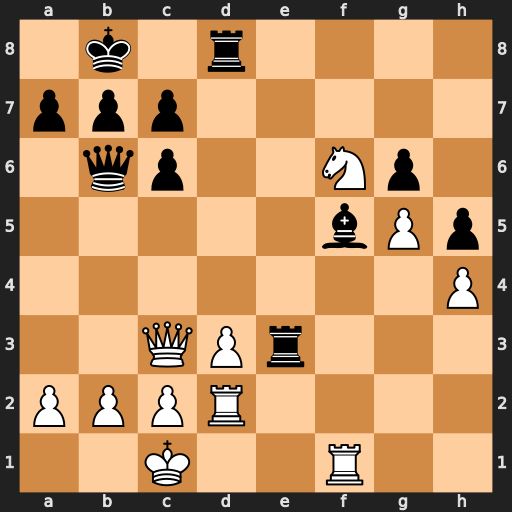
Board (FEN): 1k1r4/ppp5/1qp2Np1/5bPp/7P/2QPr3/PPPR4/2K2R2
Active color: w
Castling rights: -
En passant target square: -
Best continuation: Rxf5 Re1+ Rd1 Qe3+ Qd2